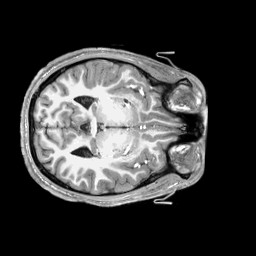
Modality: T1w
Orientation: coronal